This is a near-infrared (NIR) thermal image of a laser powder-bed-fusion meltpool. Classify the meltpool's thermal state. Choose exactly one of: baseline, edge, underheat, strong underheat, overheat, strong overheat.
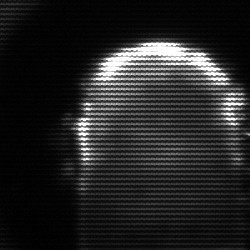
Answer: baseline